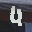
Label: 4